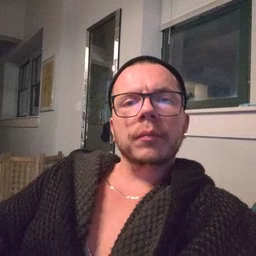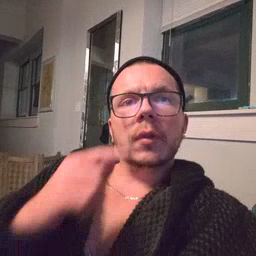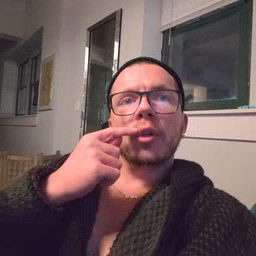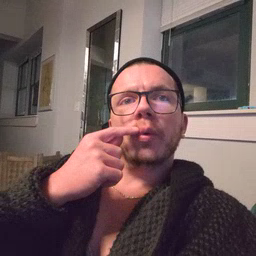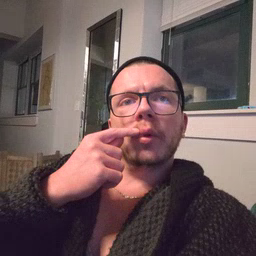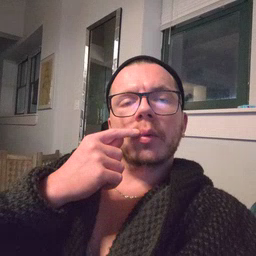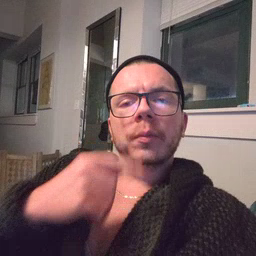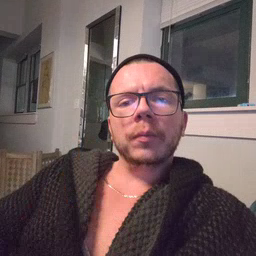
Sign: tooth